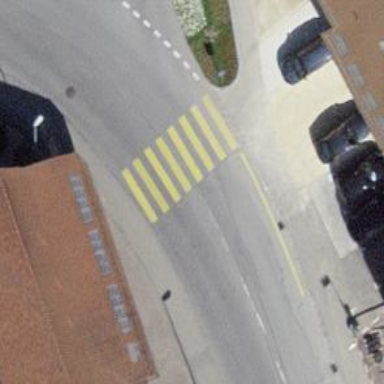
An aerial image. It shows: Uncontrolled zebra crossing.